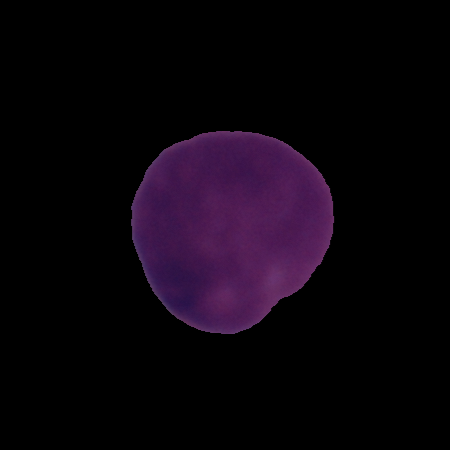
Label: cancer